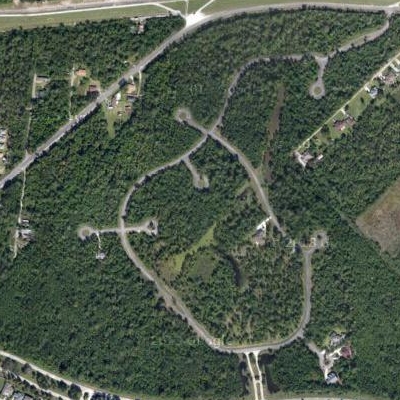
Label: eForest